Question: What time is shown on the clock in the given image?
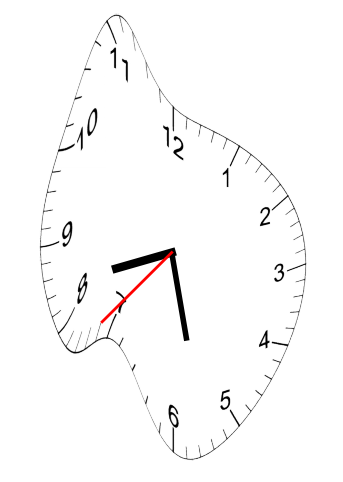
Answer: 08:27:37